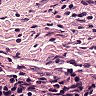
Metastatic tissue present: no